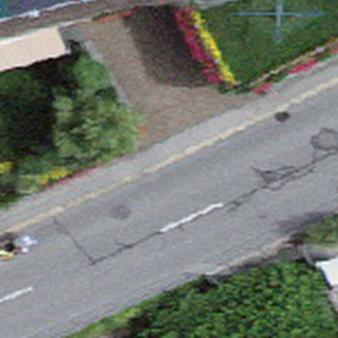
Label: other